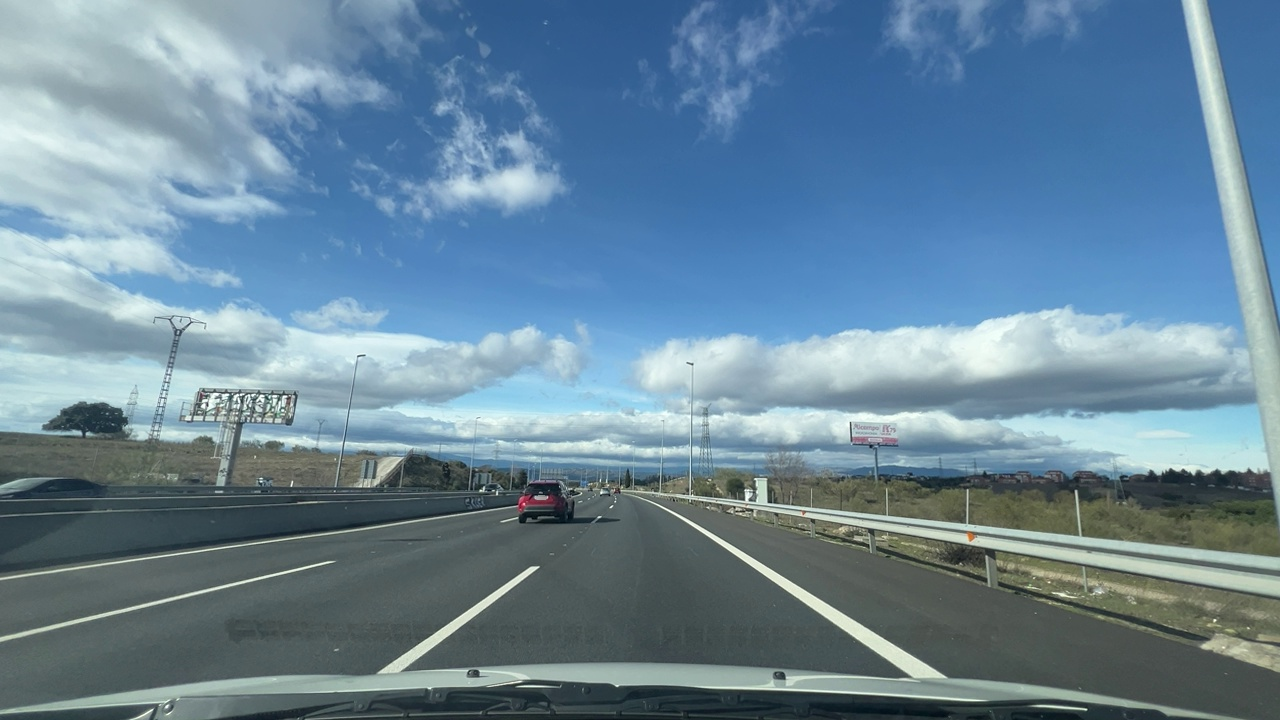
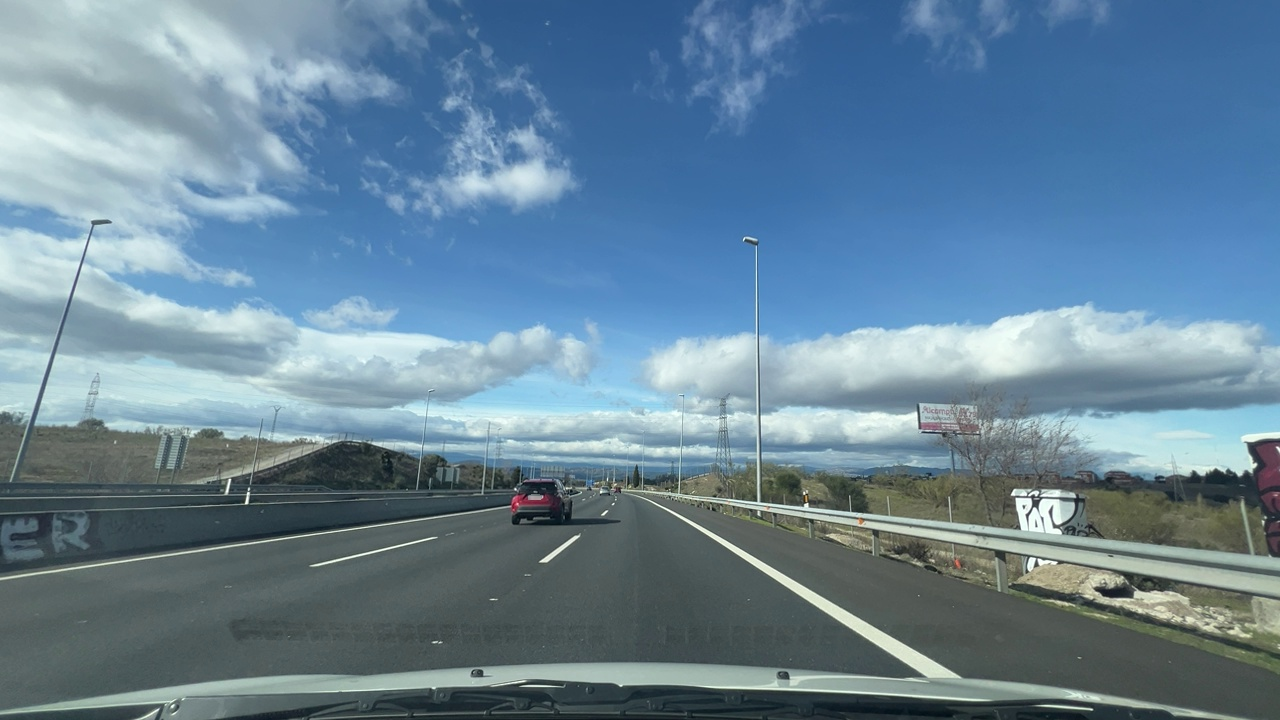
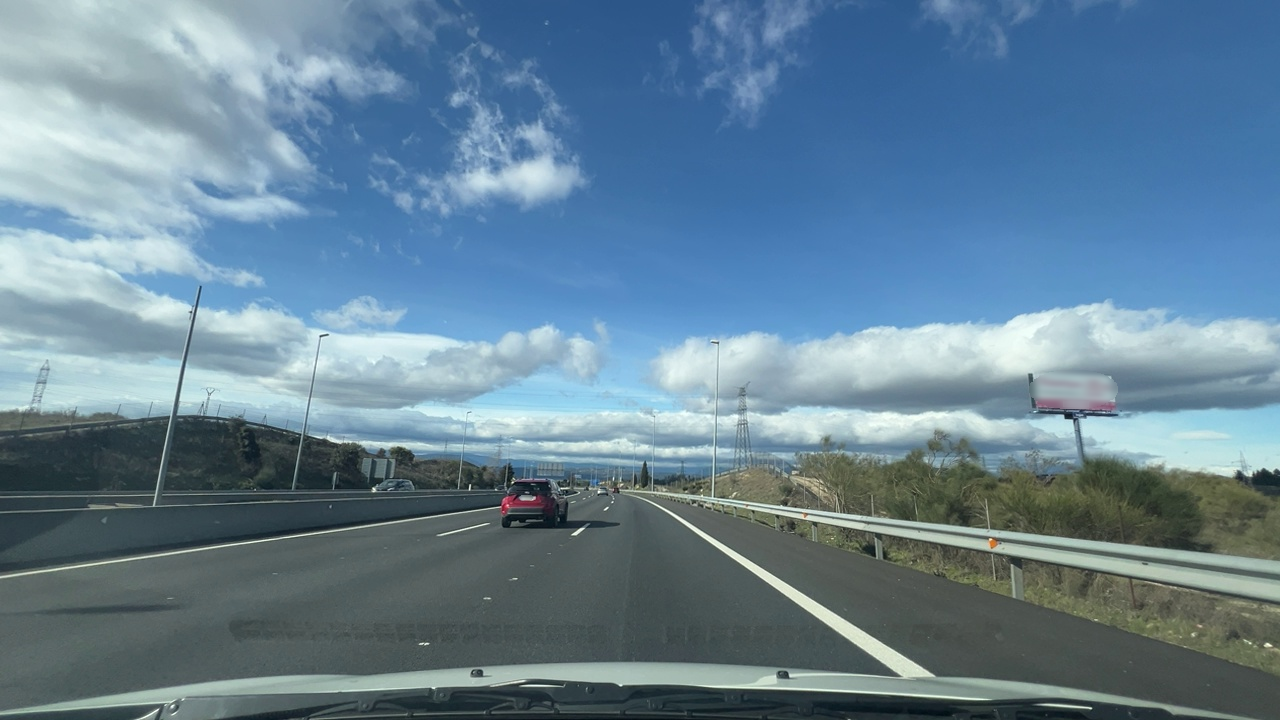
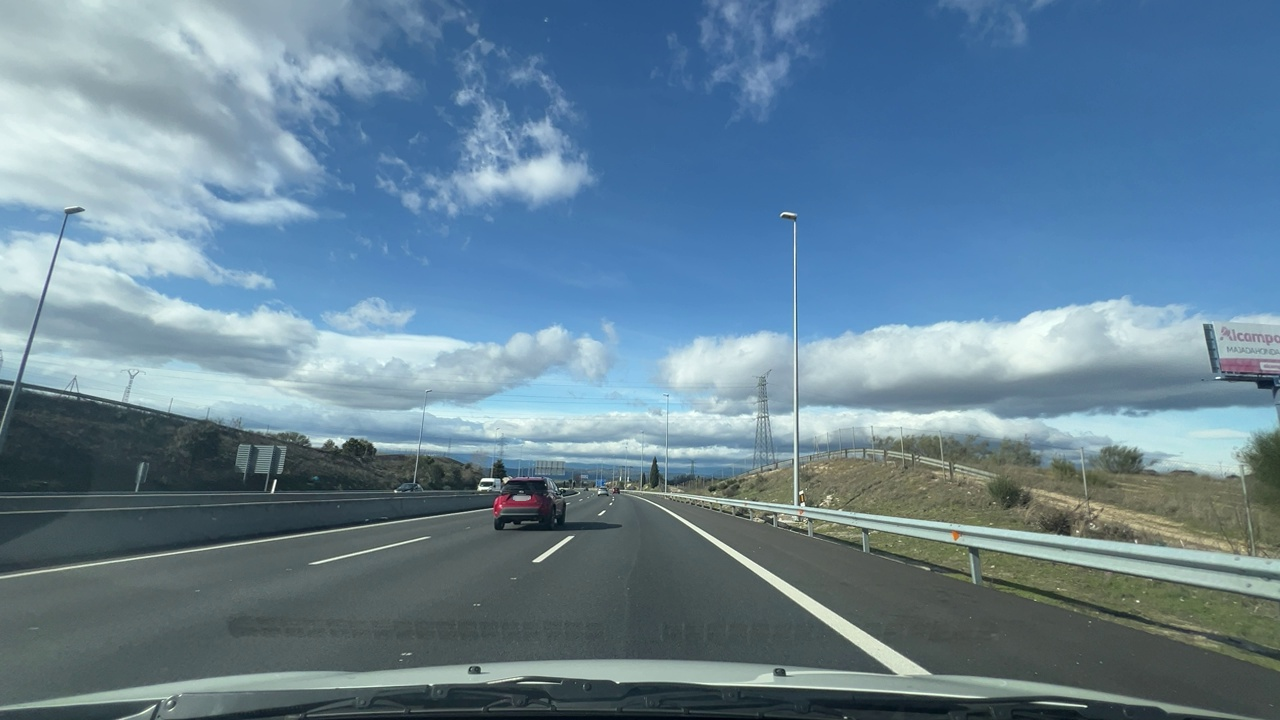
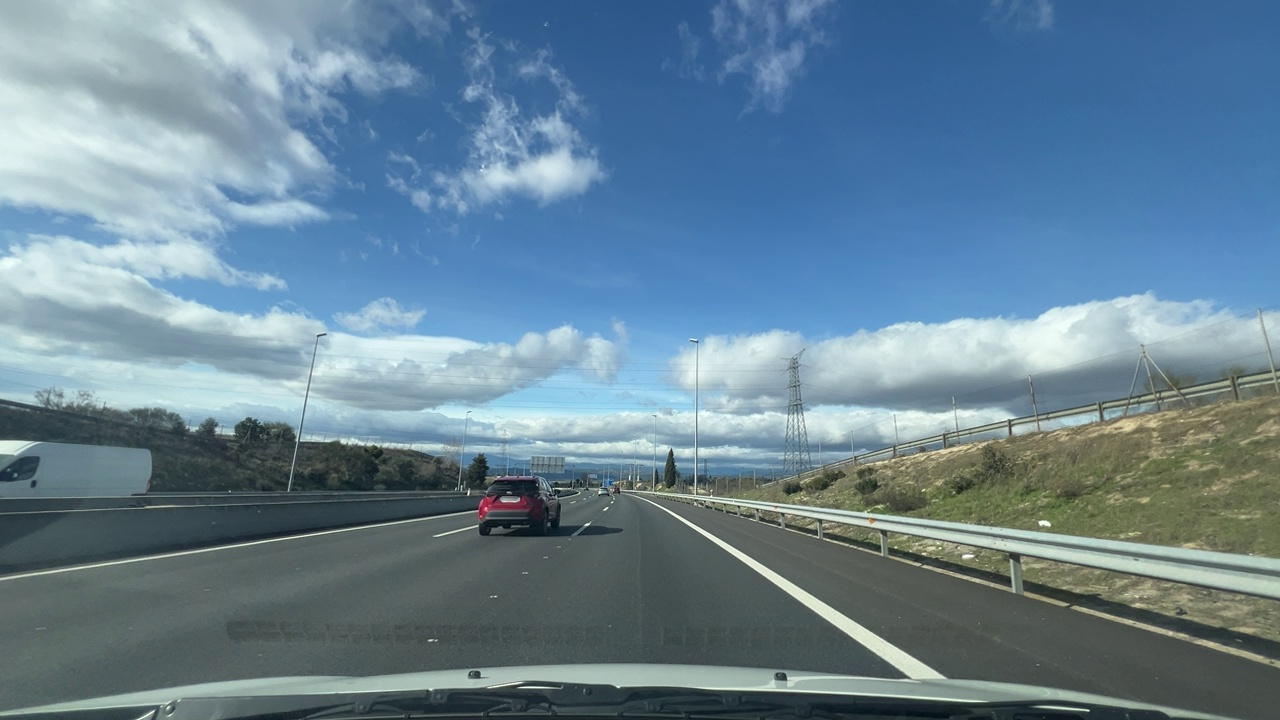
Situation: empty
Question: Is the ego vehicle decelerating due to dense traffic or congestion ahead?
Answer: No
Reasoning: There are no vehicles in front of the ego vehicle

Situation: empty
Question: Is a vehicle from an adjacent lane moving into the ego lane?
Answer: No
Reasoning: There are no vehicles moving into the ego lane

Situation: empty
Question: Has a vehicle merged into the ego lane directly ahead of the ego vehicle without any intermediate vehicle?
Answer: No
Reasoning: There are no vehicles merging into the ego lane

Situation: empty
Question: Is the ego vehicle currently inside a roundabout?
Answer: No
Reasoning: The ego vehicles is travelling in a multiple lane highway